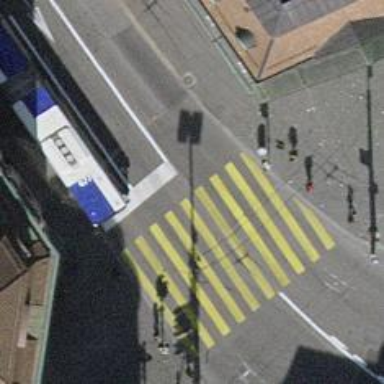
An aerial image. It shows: Road with traffic signals.